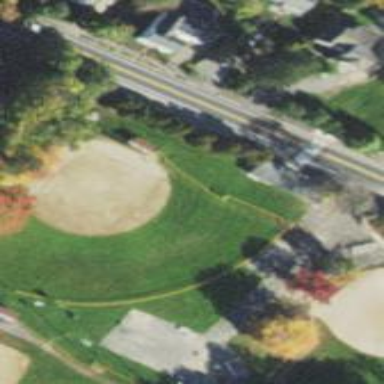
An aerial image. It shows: Baseball pitch for leisure and sports activities.